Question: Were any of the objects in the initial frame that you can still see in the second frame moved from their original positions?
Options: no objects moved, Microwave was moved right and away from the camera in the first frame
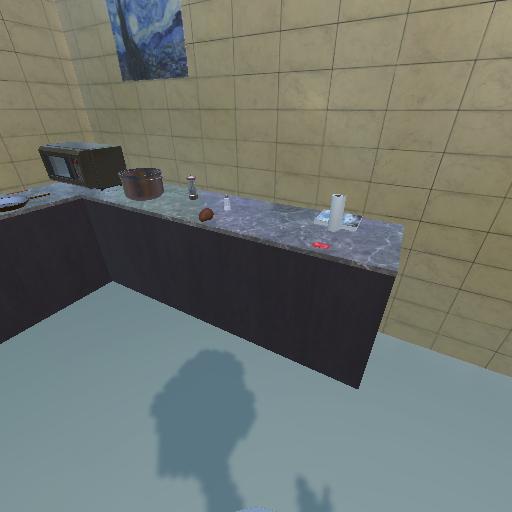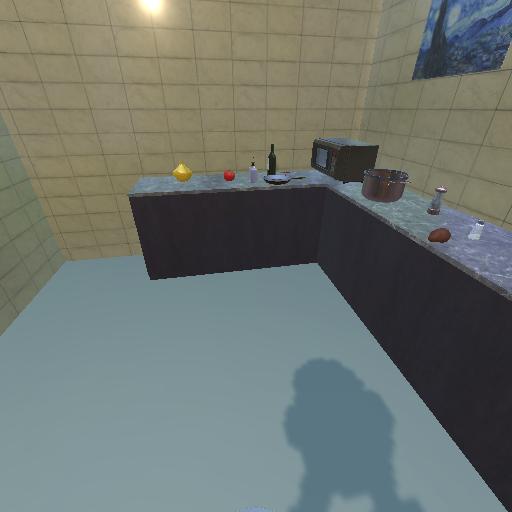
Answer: no objects moved